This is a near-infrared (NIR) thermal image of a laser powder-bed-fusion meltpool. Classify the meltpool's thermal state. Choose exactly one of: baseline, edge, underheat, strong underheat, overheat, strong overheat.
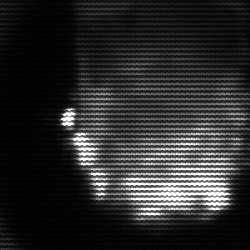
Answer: baseline